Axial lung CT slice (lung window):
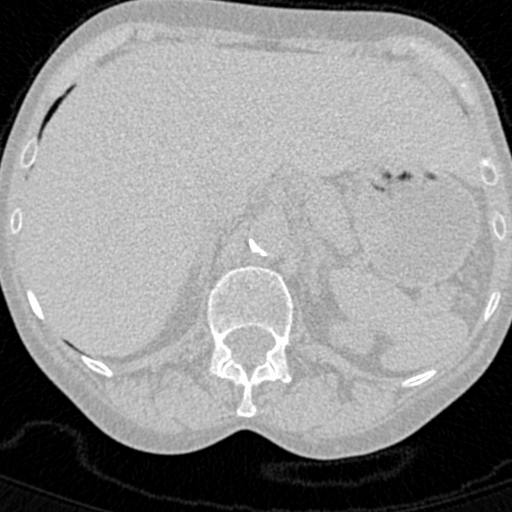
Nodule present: no